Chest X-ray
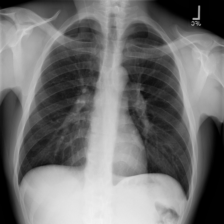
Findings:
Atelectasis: negative
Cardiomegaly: negative
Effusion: negative
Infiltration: positive
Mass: negative
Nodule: negative
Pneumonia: negative
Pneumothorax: negative
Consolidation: negative
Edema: negative
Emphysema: negative
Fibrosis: negative
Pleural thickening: negative
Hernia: negative